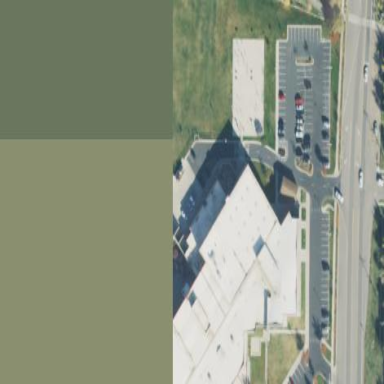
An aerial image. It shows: School.